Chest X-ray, PA view. Patient: 48 years old, sex F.
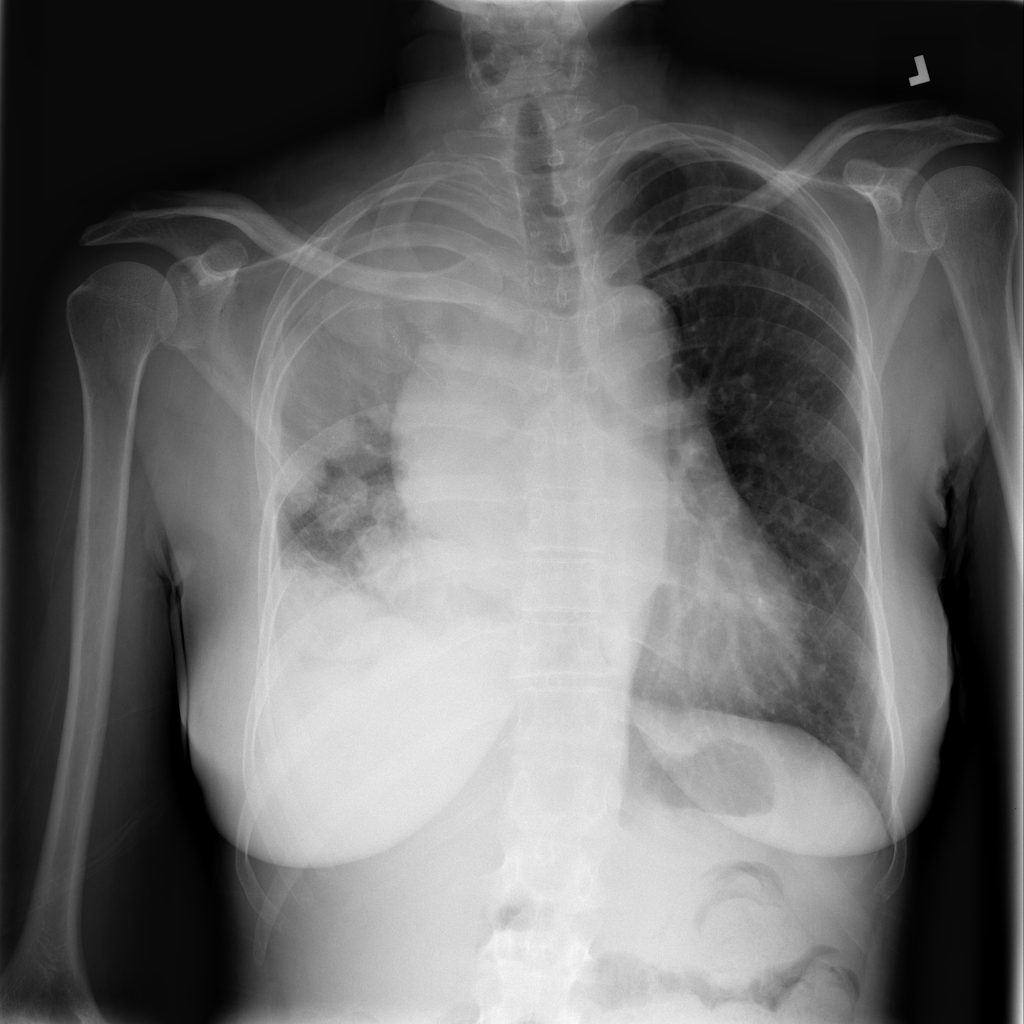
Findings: Mass, Nodule